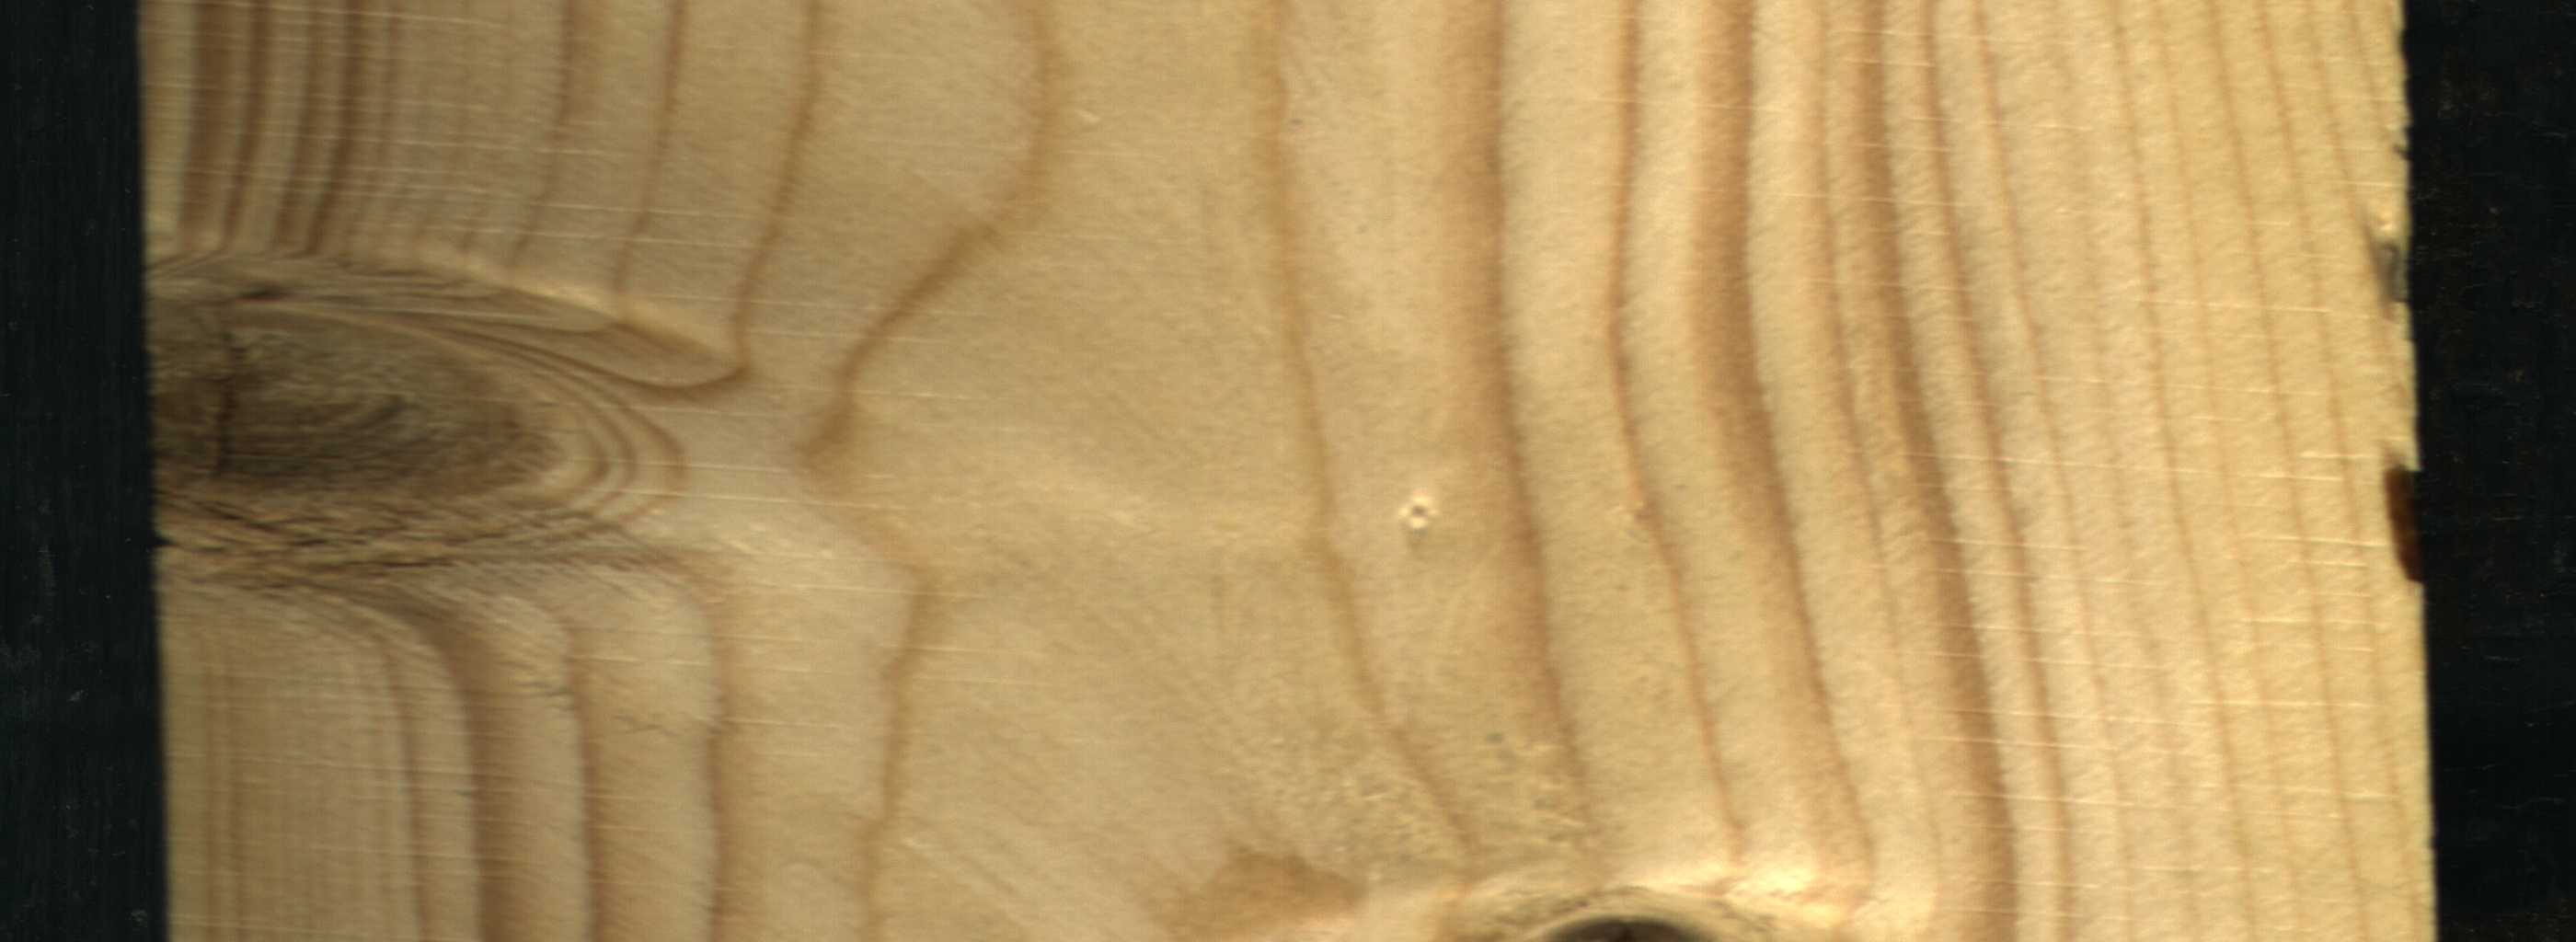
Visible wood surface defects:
resin
Dead_Knot
Live_Knot